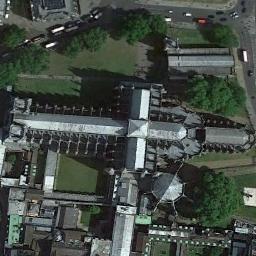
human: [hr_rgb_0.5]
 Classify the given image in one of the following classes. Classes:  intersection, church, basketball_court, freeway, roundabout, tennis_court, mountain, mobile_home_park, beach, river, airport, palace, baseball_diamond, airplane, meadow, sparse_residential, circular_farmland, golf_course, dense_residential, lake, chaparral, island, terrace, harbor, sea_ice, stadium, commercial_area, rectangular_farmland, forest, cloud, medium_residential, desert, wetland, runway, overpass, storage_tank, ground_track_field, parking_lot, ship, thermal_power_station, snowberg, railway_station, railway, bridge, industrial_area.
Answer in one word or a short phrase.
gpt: church